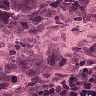
Metastatic tissue present: yes